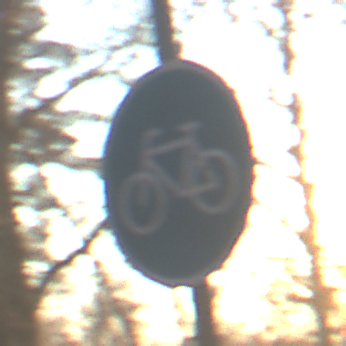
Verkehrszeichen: Radweg
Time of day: SunriseSunset
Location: Outdoor (Nature)
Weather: Clear
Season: Autumn
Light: Natural